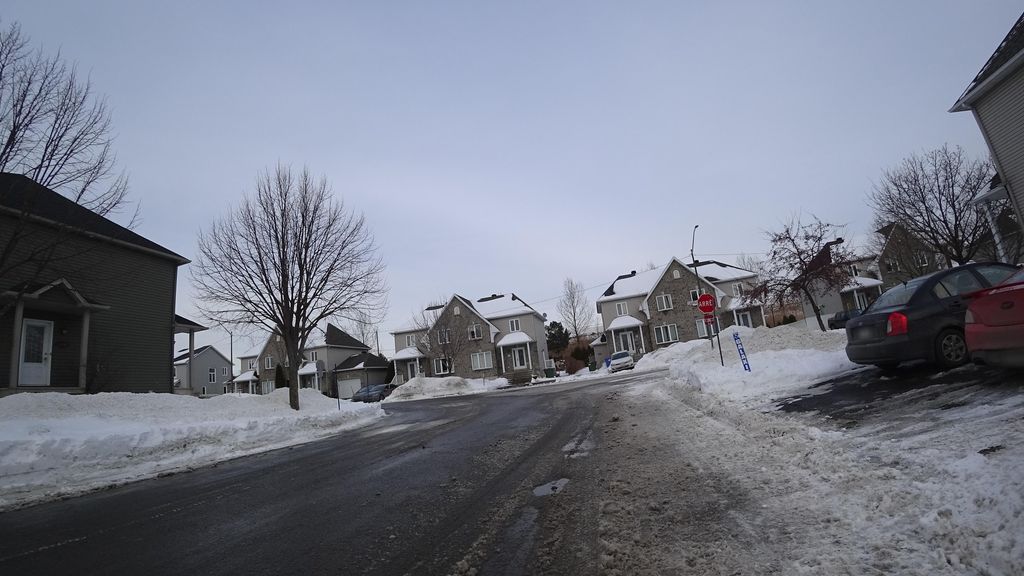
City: quebec_city